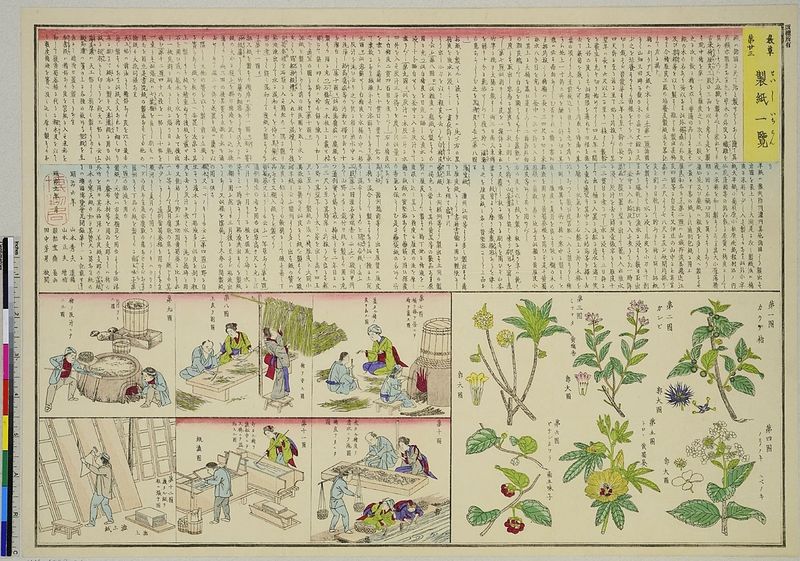
Titel: Papierherstellung: Eine Übersicht
Künstler: Hattori Sessai
Standort: Hamburg
Institution: Museum für Kunst und Gewerbe Hamburg
Schlagwörter: gelb, grün, blume, zeichen, zeichnung, pflanze, pflanzen, holzschnitt, japan, schrift, papier, japanisch, druckgraphik, druckgrafik, zeitung, zeit, farbholzschnitt, produktion, herstellung, färberei, reproduktionen, druckerzeugnisse, kräuter, meiji